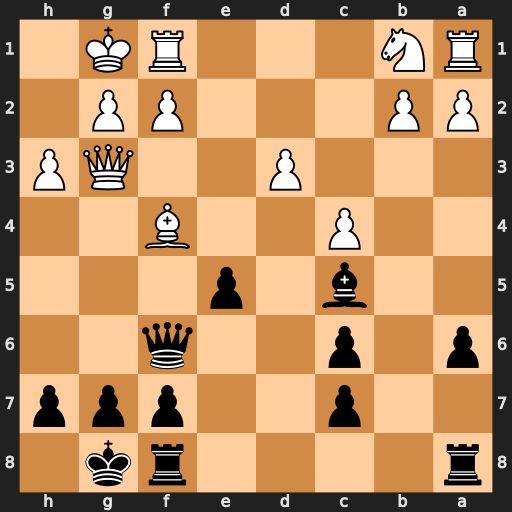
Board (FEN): r4rk1/2p2ppp/p1p2q2/2b1p3/2P2B2/3P2QP/PP3PP1/RN3RK1
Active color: b
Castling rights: -
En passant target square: -
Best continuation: exf4 Qf3 Qxb2 Nd2 Qxd2